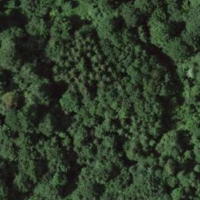
EUNIS habitat code: 41
Species observed at this site:
Lysimachia nemorum